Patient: sex F, age 56
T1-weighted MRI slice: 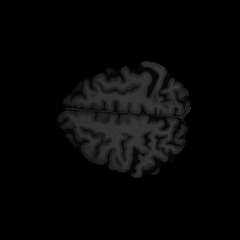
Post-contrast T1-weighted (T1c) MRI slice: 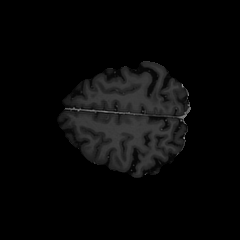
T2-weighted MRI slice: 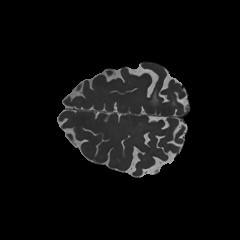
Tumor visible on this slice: yes
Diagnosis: Glioblastoma, IDH-wildtype
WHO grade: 4